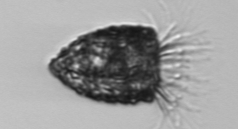
Label: Tintinnopsis